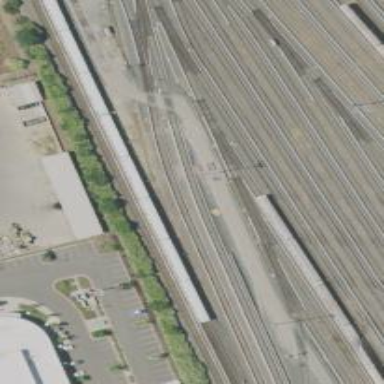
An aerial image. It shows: Electrified rail in service yard.